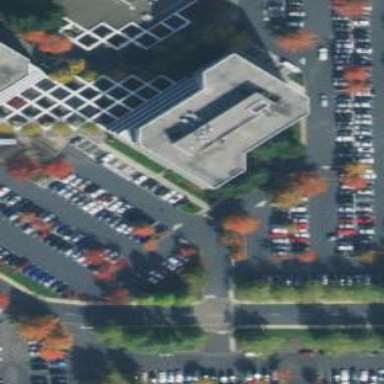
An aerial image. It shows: Office building.